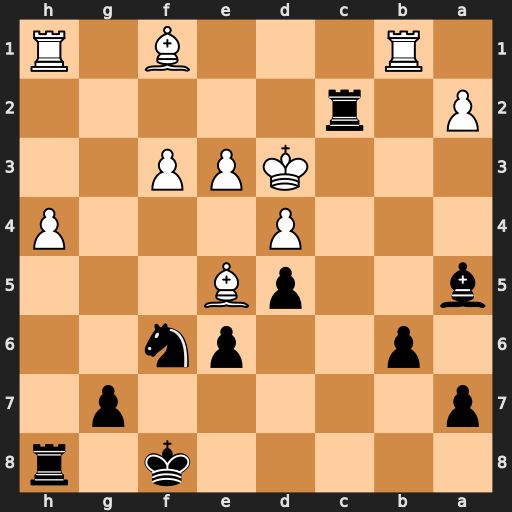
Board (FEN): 5k1r/p5p1/1p2pn2/b2pB3/3P3P/3KPP2/P1r5/1R3B1R
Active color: b
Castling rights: -
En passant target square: -
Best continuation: Rd2#